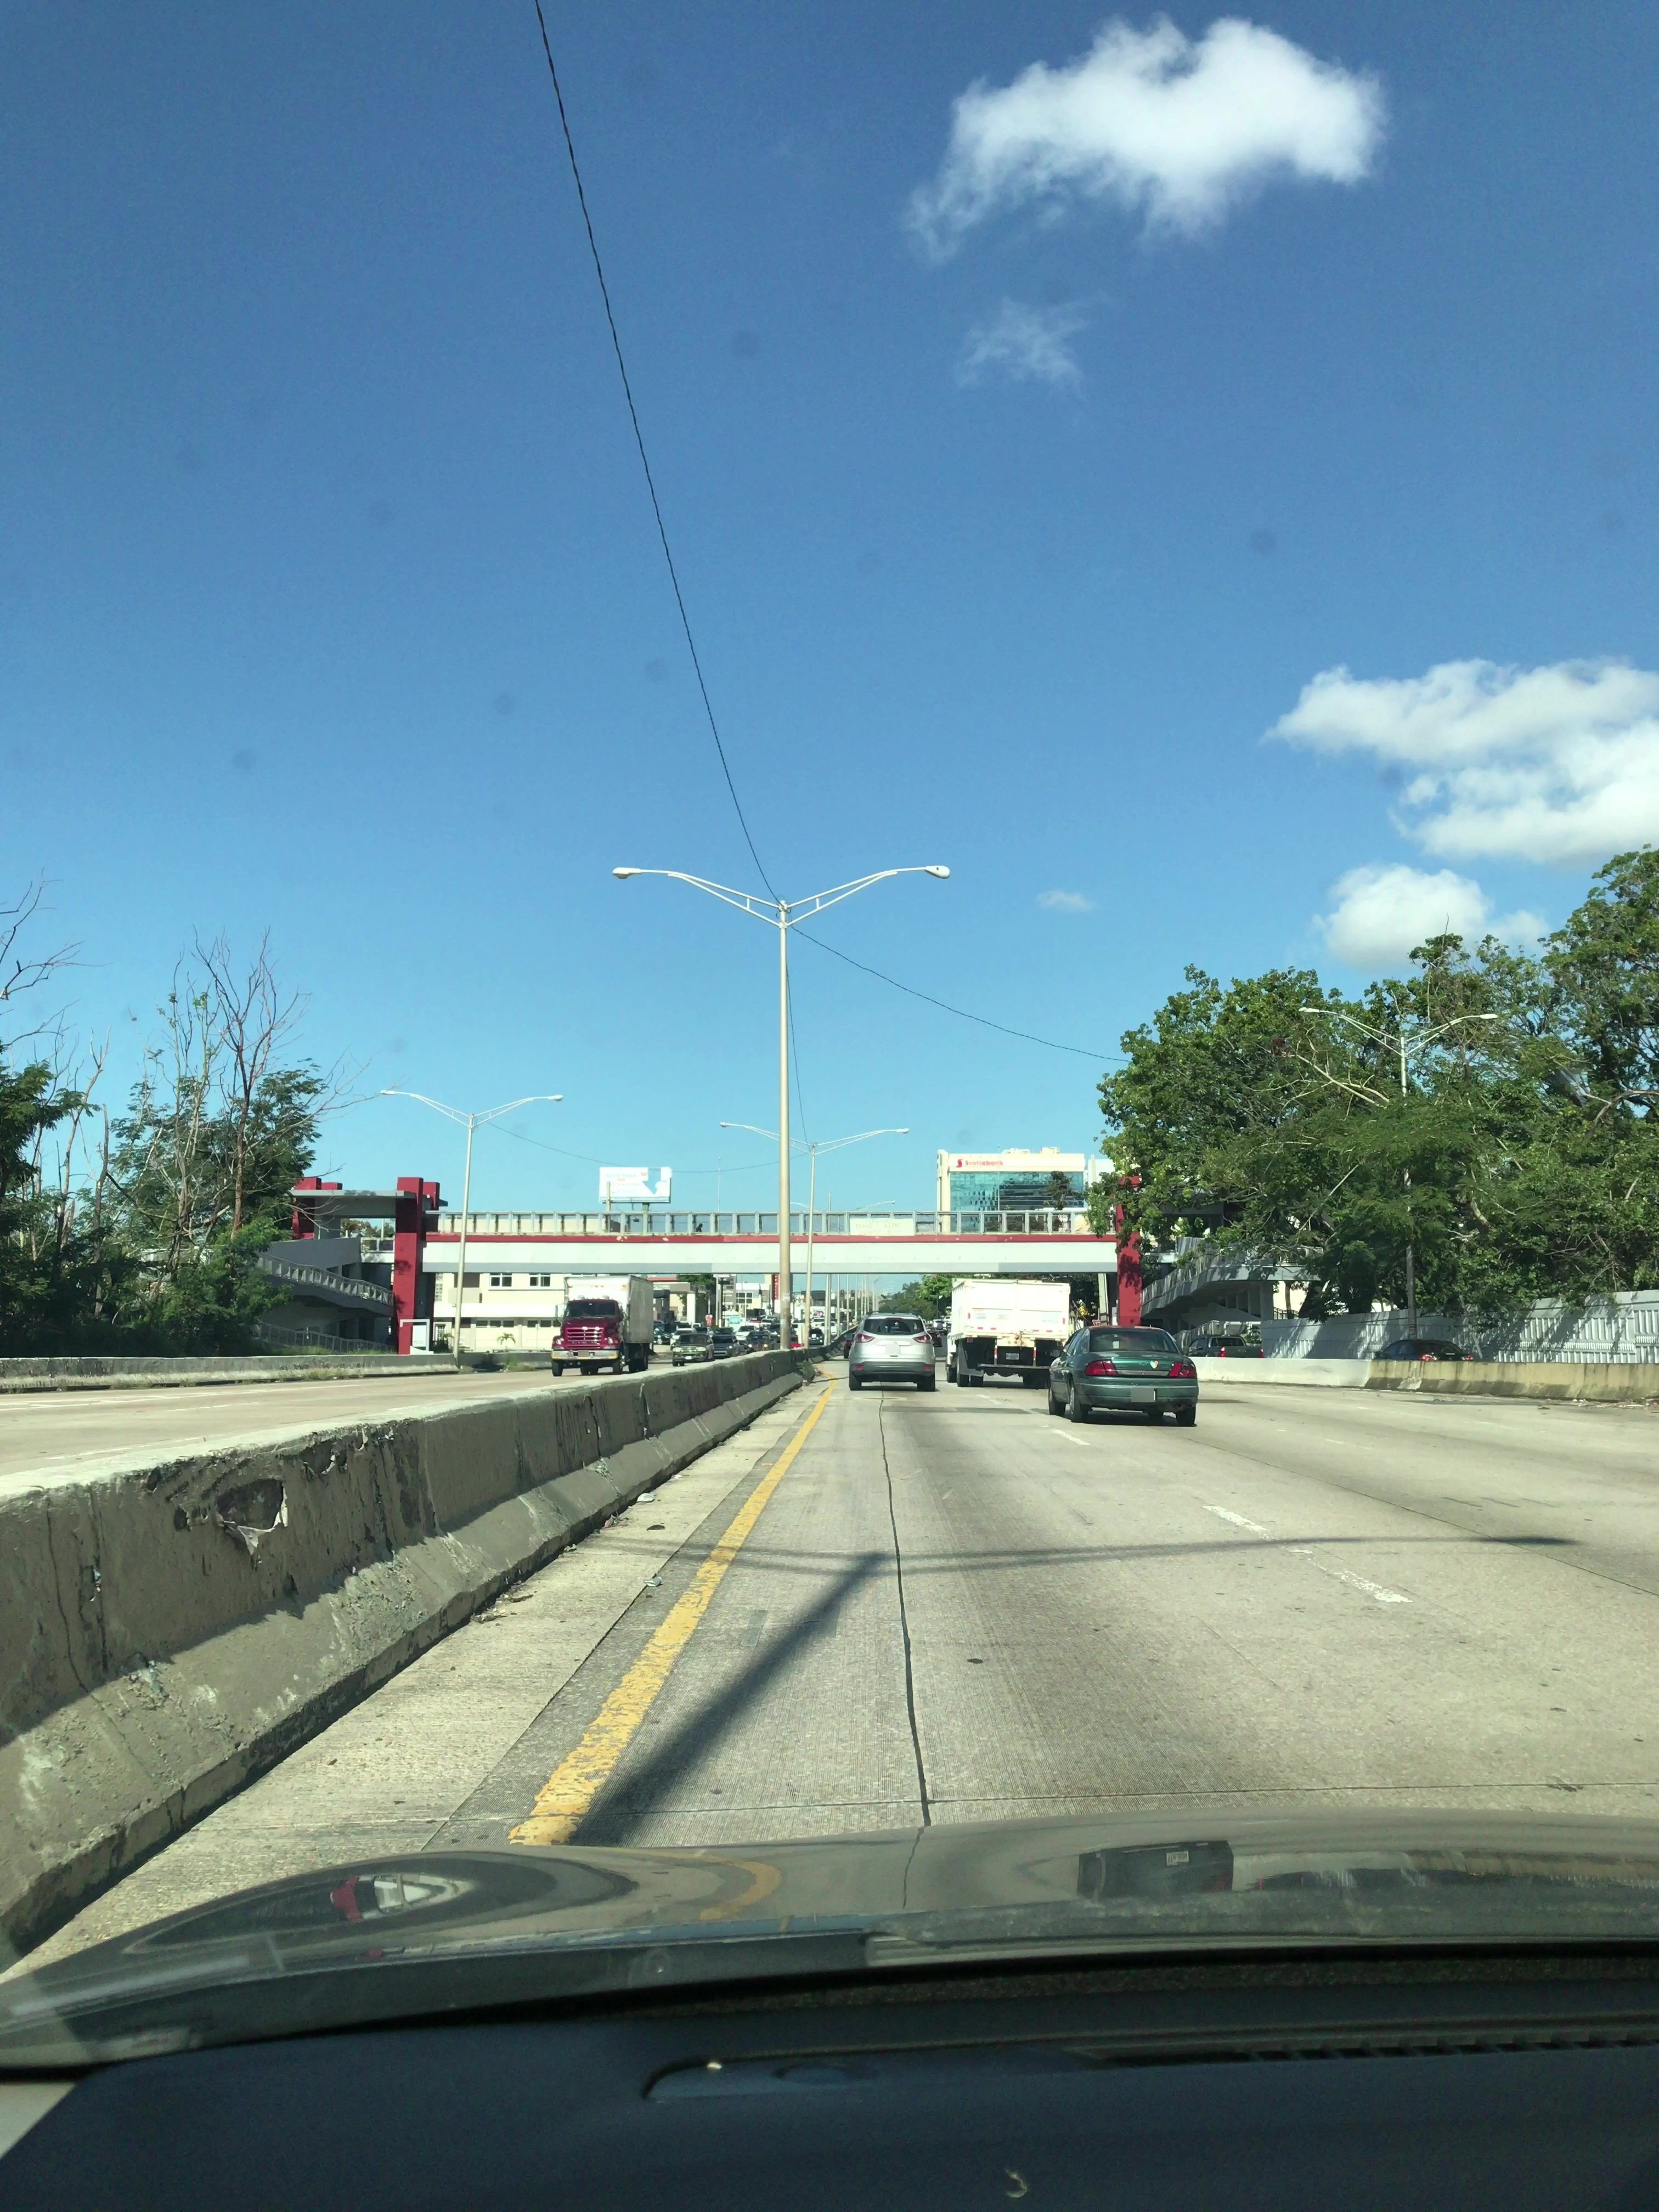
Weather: clear
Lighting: day
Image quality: good
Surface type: driving surface
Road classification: trunk, motorway
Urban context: urban centre
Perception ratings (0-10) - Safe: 0.89, Lively: 1.29, Beautiful: 0.88, Boring: 3.98, Depressing: 7.64, Wealthy: 2.61